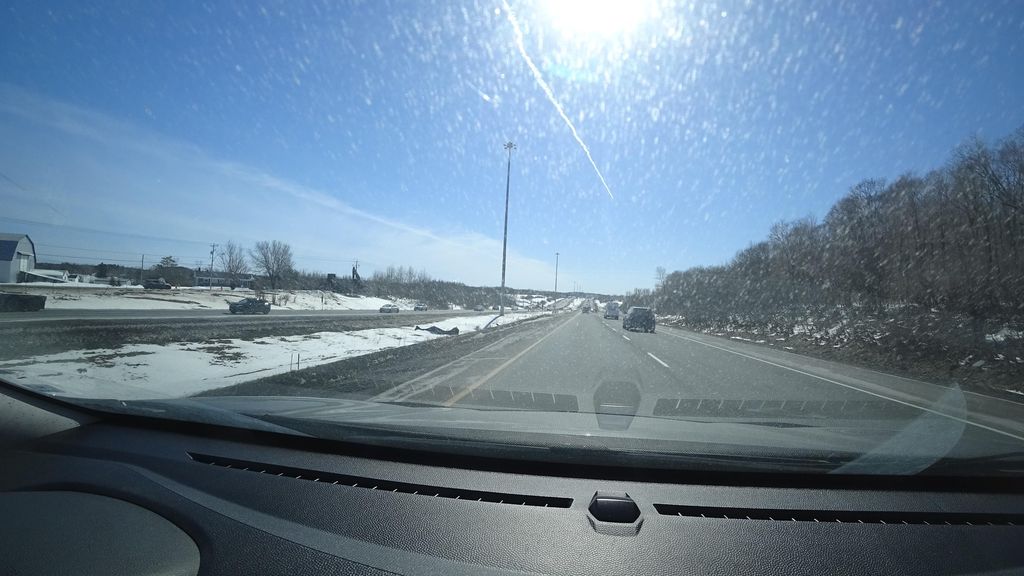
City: quebec_city